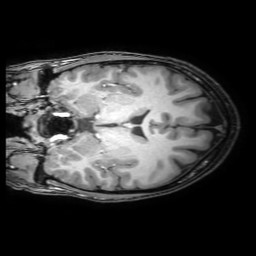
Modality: T1w
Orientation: coronal
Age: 25
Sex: male
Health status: healthy
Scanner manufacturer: philips
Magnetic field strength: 3 T
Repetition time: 0.0079 s
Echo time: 0.0035 s